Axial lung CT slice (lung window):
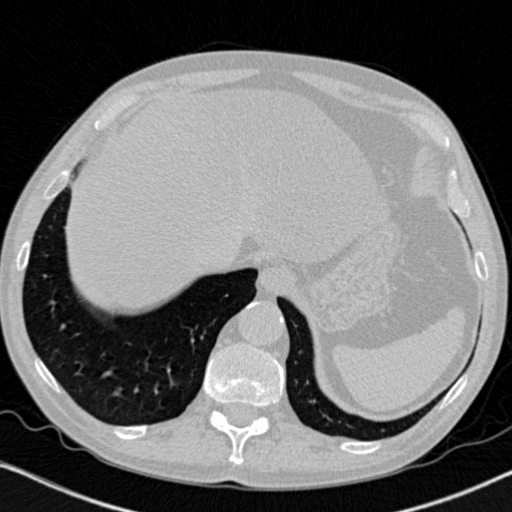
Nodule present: no